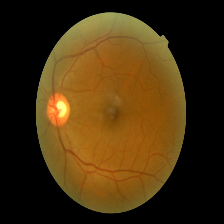
Diabetic retinopathy grade: Mild